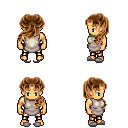
a pixel art fantasy rpg character, male body template, human, tanned skin, white tunic, gold greaves, brown princess hairstyle, white slippers, four views (front, back, left, right), 2x2 character sprite sheet, small pixel art, hard edges, no anti-aliasing